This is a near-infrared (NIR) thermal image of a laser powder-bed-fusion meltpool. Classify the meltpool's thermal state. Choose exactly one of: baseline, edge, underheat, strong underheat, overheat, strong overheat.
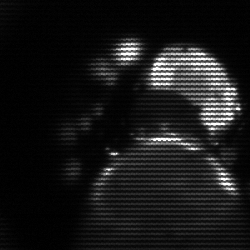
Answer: edge